Question: Is there a way I can make an input value uppercase without making the placeholder uppercase?
Seems like I get one or the other. I'd prefer to do this cleanly just using CSS (JS last resort).

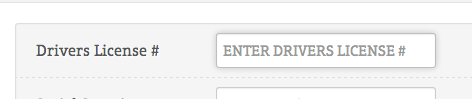
Answer: Each browser engine has a different implementation to control 'placeholder' styling. Use the following:
<URL>
'''
input {
text-transform: uppercase;
}
::-webkit-input-placeholder { /* WebKit browsers */
text-transform: none;
}
:-moz-placeholder { /* Mozilla Firefox 4 to 18 */
text-transform: none;
}
::-moz-placeholder { /* Mozilla Firefox 19+ */
text-transform: none;
}
:-ms-input-placeholder { /* Internet Explorer 10+ */
text-transform: none;
}
::placeholder { /* Recent browsers */
text-transform: none;
}
'''
Needless to say, this only works in browsers that can handle placeholders. (IE9/10+)